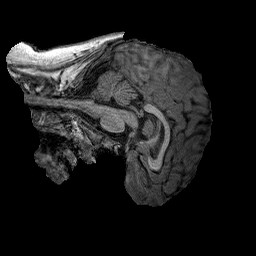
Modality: T1w
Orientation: sagittal
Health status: healthy